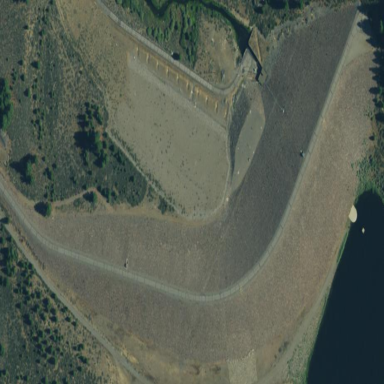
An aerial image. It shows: Dam across waterway.